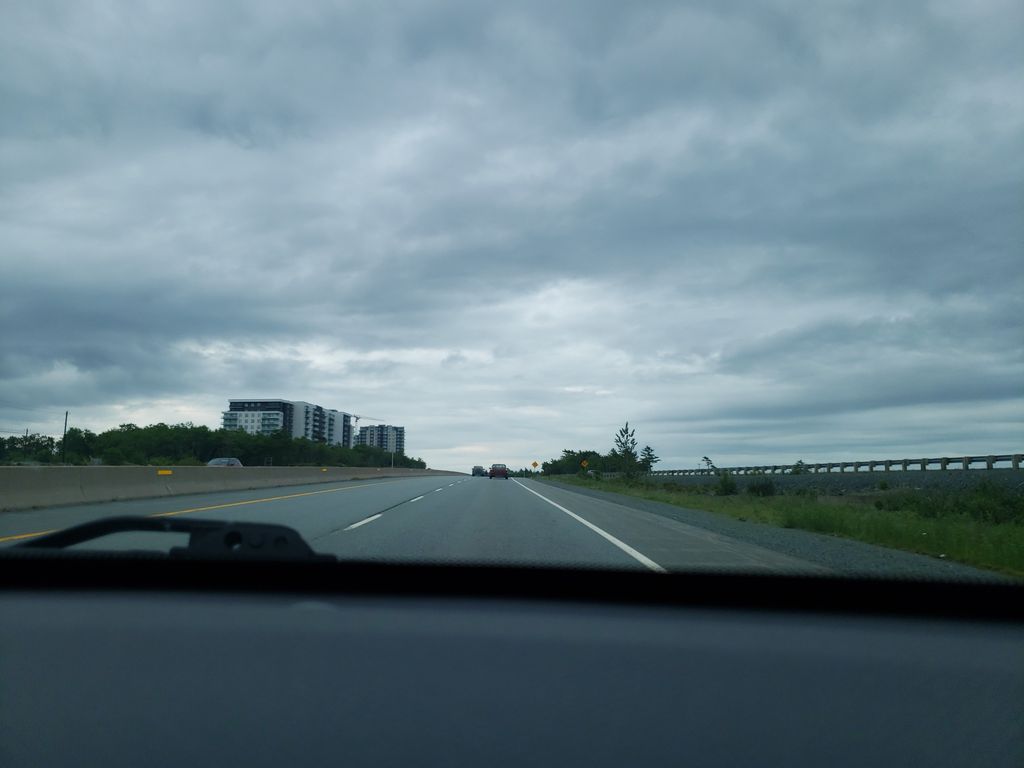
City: halifax